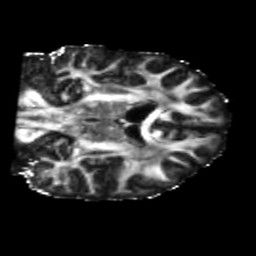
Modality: FA
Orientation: coronal
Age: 42
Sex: male
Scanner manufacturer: siemens
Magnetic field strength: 3 T
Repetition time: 5.47 s
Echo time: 0.0854 s